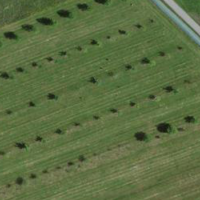
EUNIS habitat code: 52
Species observed at this site:
Primula veris